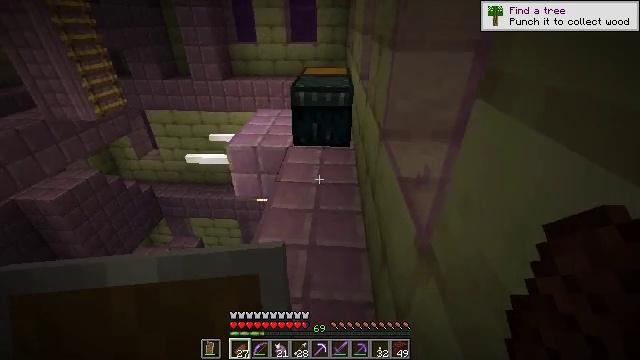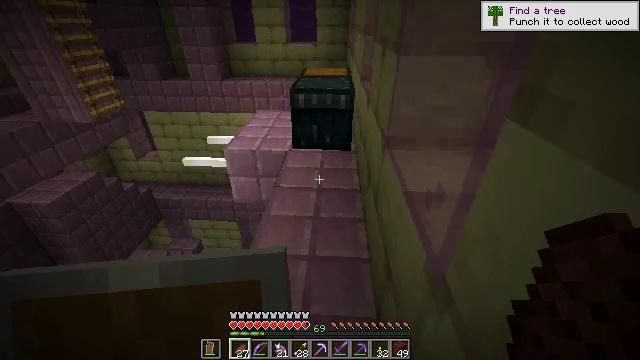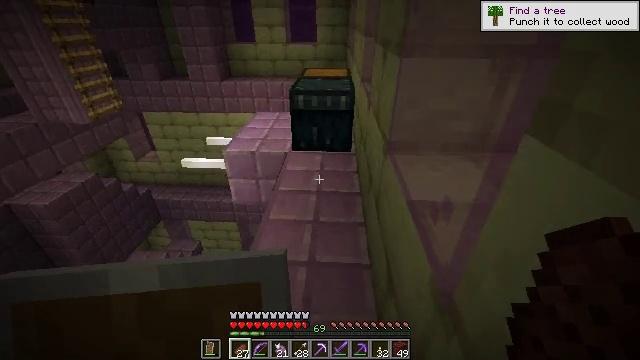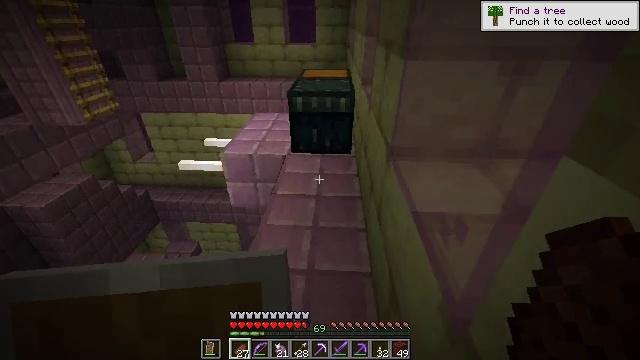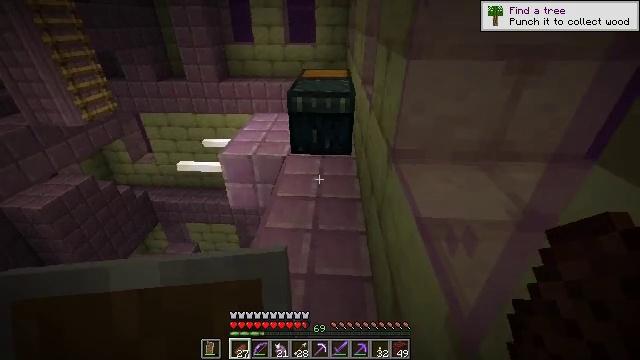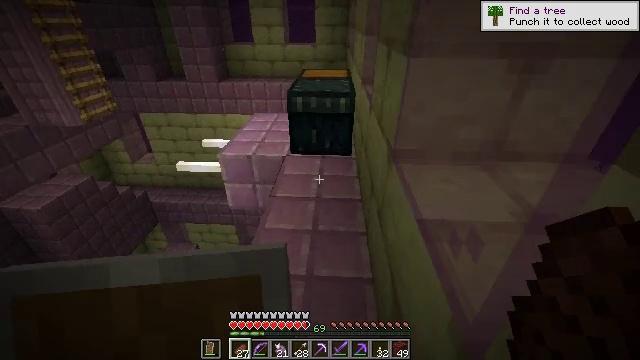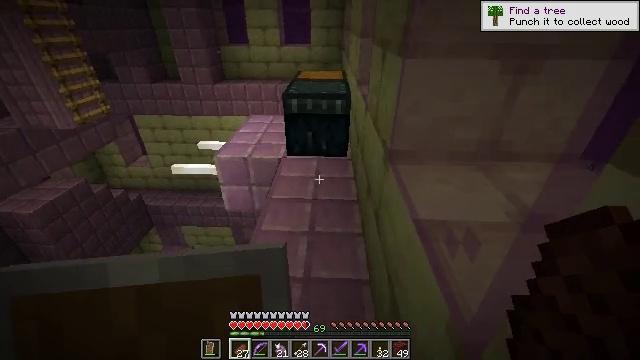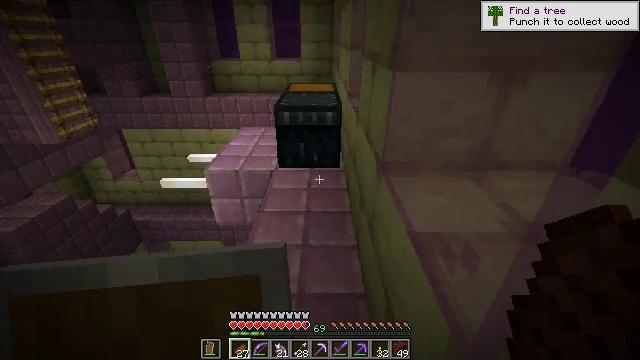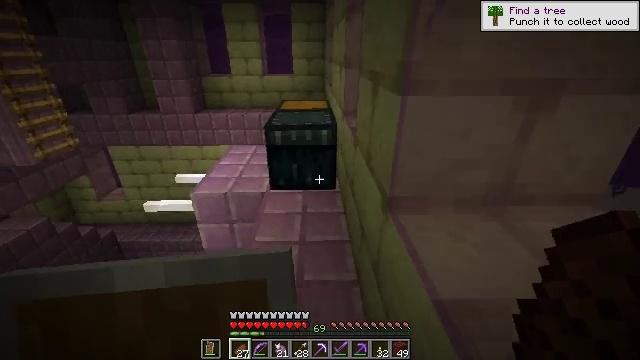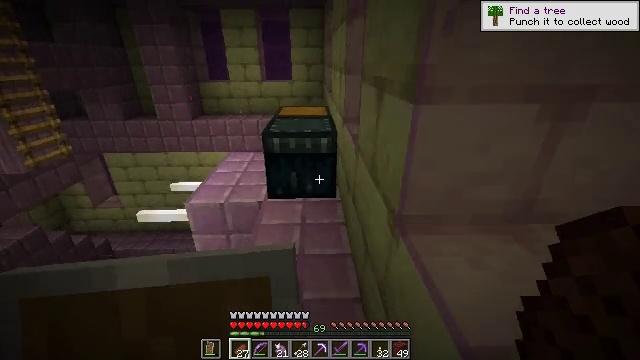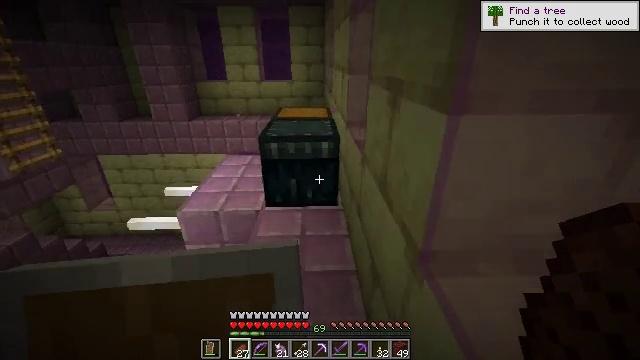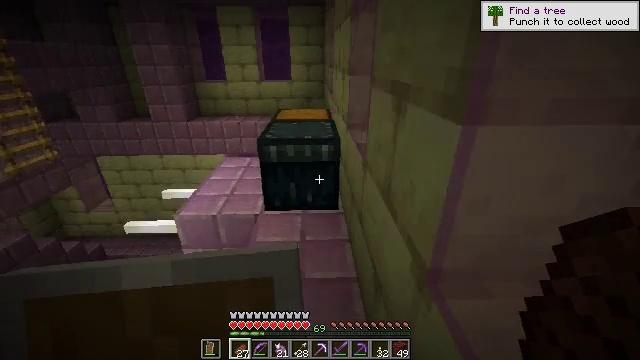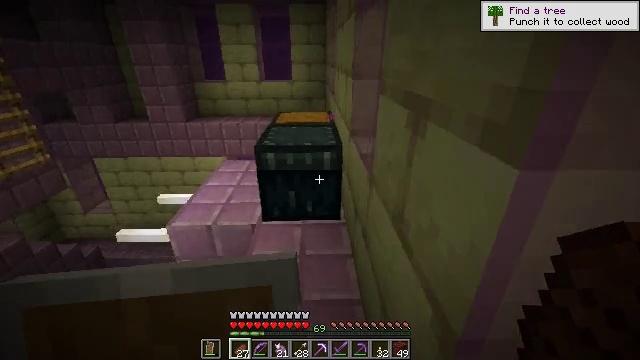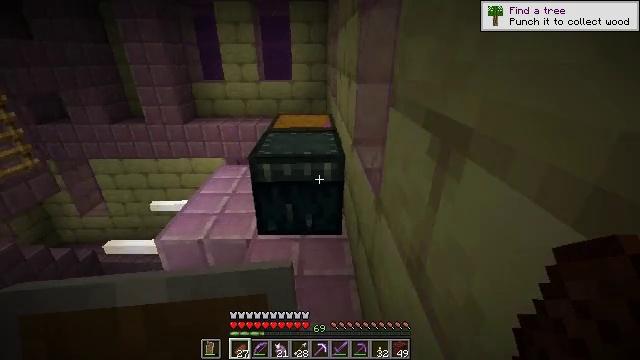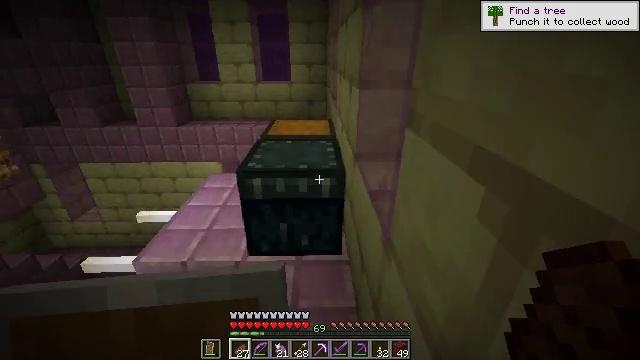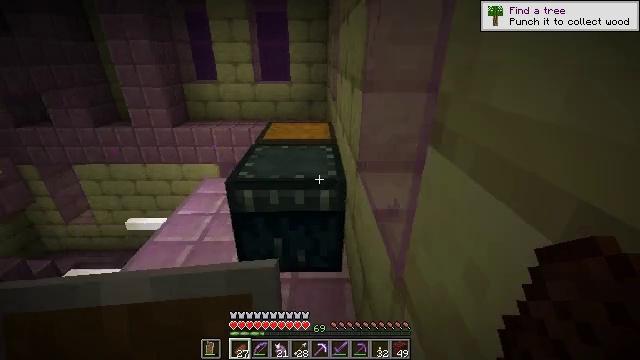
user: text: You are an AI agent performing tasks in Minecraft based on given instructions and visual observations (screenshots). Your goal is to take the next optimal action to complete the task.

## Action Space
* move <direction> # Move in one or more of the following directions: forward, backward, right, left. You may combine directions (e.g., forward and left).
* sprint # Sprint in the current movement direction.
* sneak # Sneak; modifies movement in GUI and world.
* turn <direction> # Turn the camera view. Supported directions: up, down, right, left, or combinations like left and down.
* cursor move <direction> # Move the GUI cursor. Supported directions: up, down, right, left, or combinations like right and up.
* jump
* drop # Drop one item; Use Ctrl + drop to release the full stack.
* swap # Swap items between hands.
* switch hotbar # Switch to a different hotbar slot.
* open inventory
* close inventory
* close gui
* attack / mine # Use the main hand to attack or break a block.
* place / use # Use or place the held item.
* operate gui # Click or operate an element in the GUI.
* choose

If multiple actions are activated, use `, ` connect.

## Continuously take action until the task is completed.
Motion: motion action
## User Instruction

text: Attack the chest to pick it up.
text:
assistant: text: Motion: move forward
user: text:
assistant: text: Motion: no_op
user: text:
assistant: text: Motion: no_op
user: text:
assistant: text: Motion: no_op
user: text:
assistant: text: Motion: no_op
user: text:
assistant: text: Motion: no_op
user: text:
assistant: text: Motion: move forward, turn right and up
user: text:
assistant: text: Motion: move forward, turn right and up
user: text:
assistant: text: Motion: move forward, turn up
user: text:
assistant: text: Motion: move forward
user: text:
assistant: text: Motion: move forward
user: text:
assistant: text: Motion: move forward
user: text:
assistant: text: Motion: move forward
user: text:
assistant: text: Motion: move forward
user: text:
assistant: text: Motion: move forward
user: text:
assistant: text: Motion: move forward
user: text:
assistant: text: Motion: move forward
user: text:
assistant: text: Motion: move forward
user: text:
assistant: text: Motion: move forward
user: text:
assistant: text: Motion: no_op
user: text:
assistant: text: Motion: no_op
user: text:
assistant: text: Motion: no_op
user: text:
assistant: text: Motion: no_op
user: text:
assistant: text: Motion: no_op
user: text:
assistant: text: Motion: no_op
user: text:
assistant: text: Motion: no_op
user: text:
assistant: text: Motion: use / place
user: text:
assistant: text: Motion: use / place
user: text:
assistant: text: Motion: use / place
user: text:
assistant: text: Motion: use / place